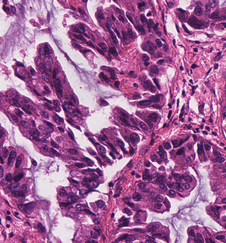
Tumor epithelial tissue: yes
Tumor-associated stroma tissue: yes
Normal tissue: no